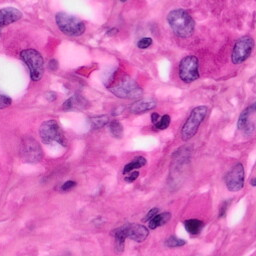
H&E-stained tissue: Pancreatic